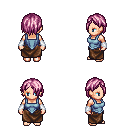
a pixel art fantasy rpg character, female body template, human, light skin, blue vest, robe skirt, pink bangs hairstyle, white cloth bracers, four views (front, back, left, right), 2x2 character sprite sheet, small pixel art, hard edges, no anti-aliasing